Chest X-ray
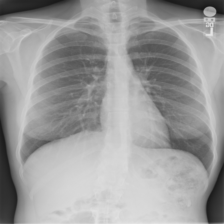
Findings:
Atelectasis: negative
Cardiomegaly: negative
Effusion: negative
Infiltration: negative
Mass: negative
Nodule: negative
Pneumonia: negative
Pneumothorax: negative
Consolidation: negative
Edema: negative
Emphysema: negative
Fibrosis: negative
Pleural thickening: negative
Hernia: negative